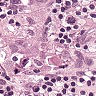
Metastatic tissue present: yes